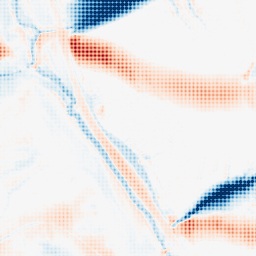
Category: morphological
Decomposition family: morphological_ellipse
Decomposition parameters: operation: average
width: 50
height: 20
Upsampling method: sinc_blackman
Upsampling parameters: scale: 4
kernel_size: 4
Upsampling scale: 4